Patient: sex M, age 61
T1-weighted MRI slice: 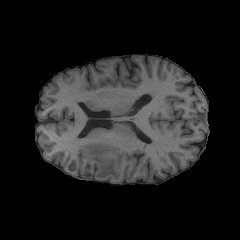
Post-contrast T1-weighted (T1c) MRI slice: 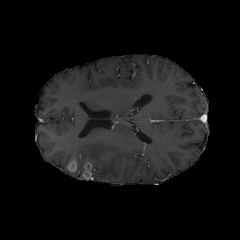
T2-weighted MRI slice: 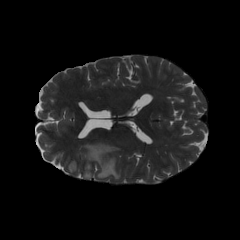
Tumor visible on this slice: yes
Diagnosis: Glioblastoma, IDH-wildtype
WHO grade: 4